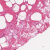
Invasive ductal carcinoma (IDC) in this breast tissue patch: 0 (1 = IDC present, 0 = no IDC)